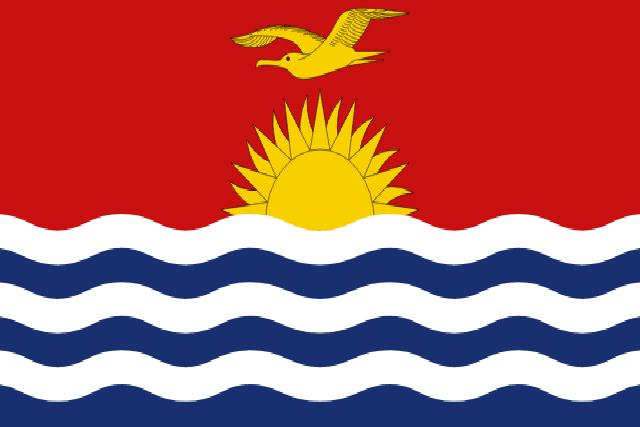
Country: Kiribati
Country code: ki